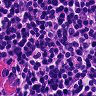
Metastatic tissue present: no